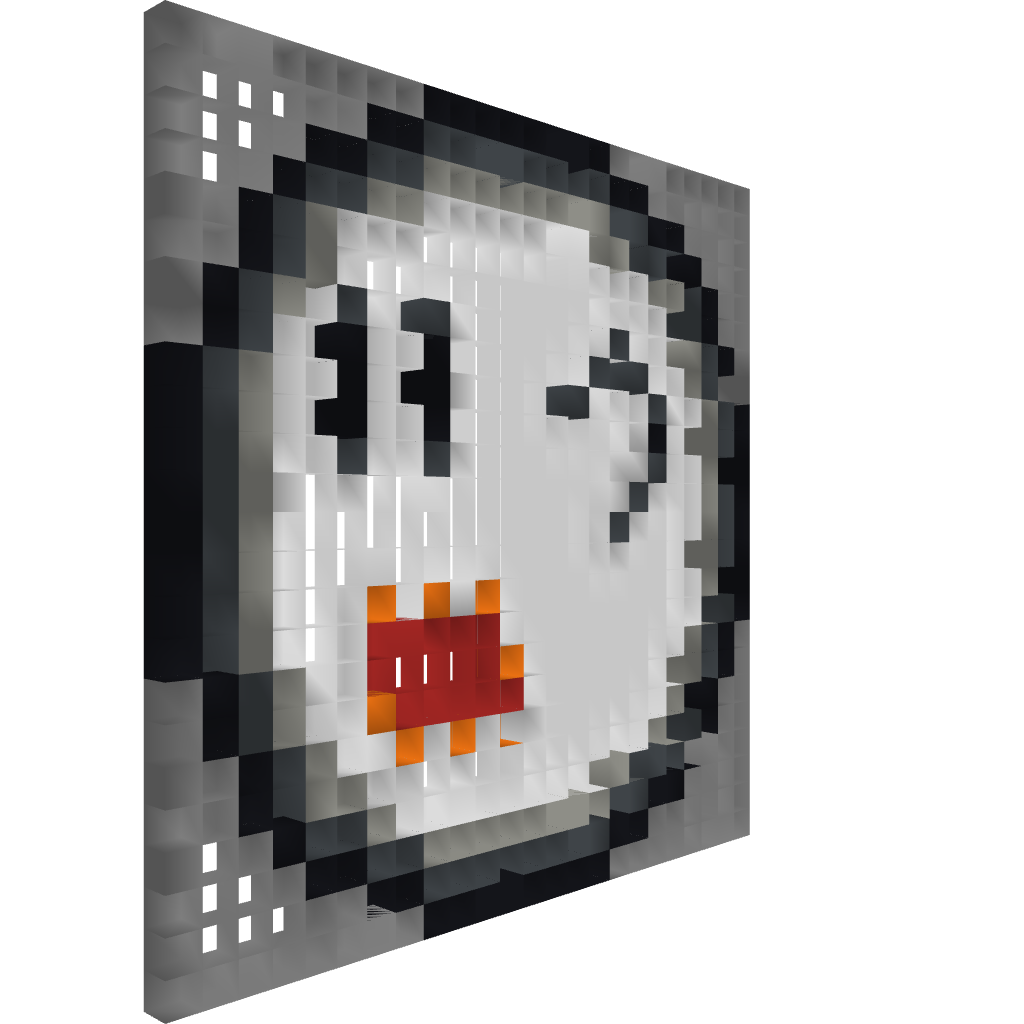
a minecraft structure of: Boo (Ghost)